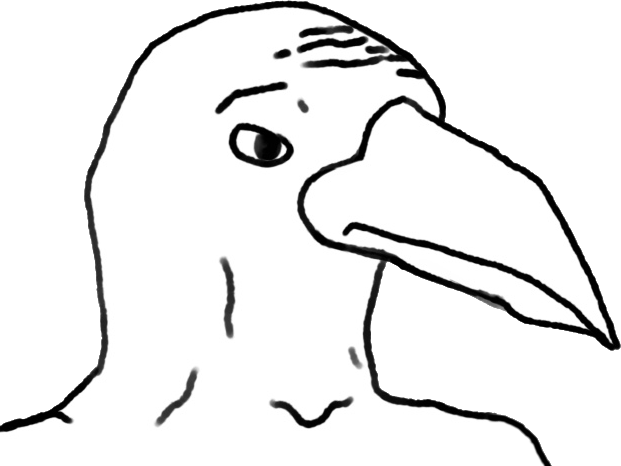
Label: 5_Animal